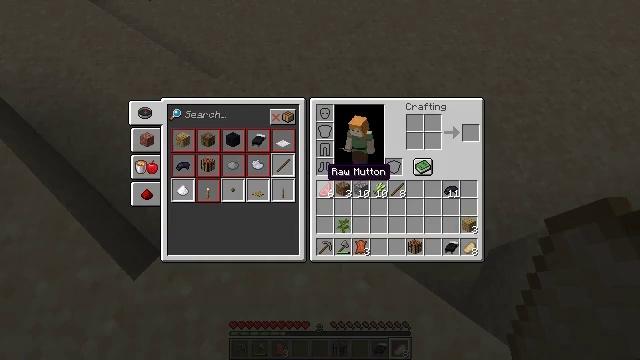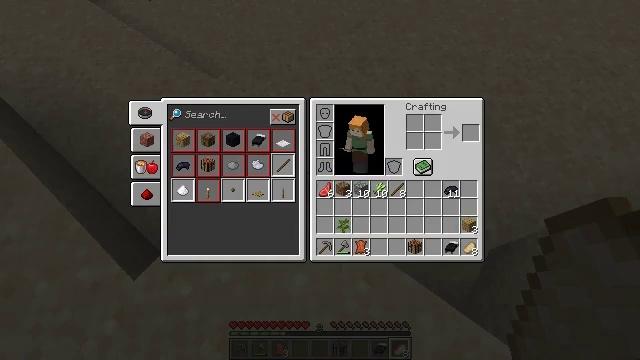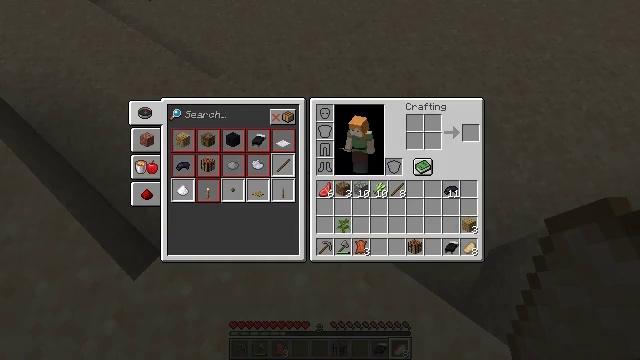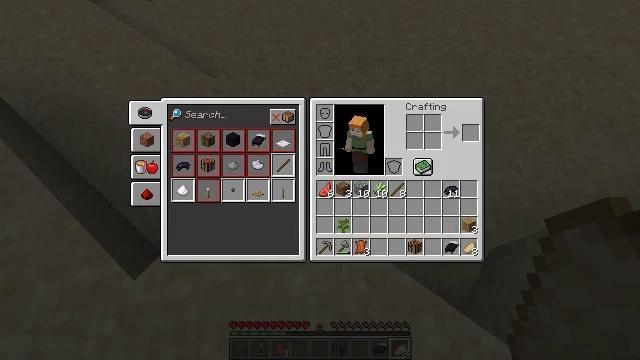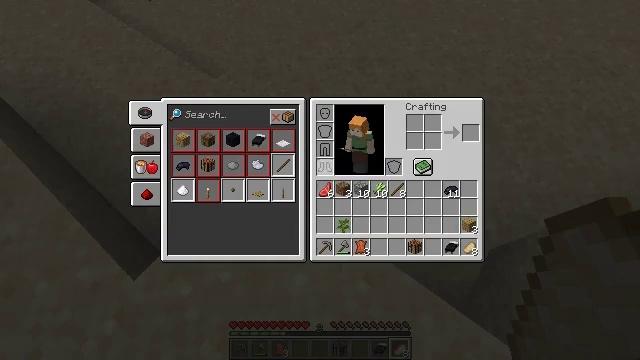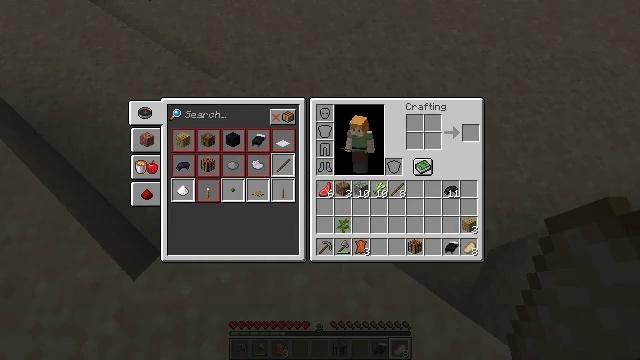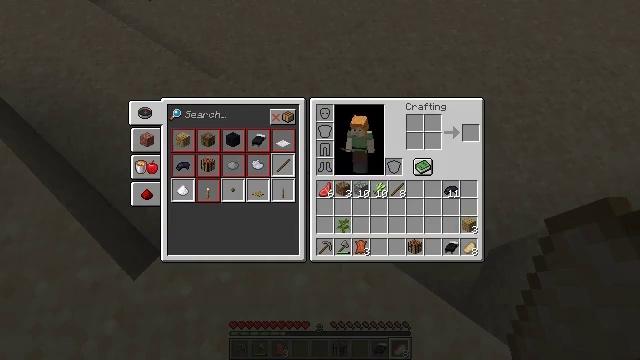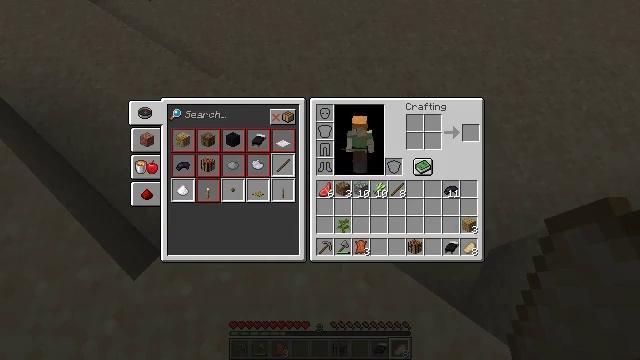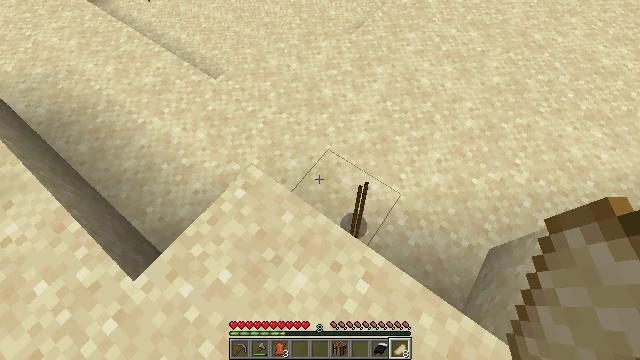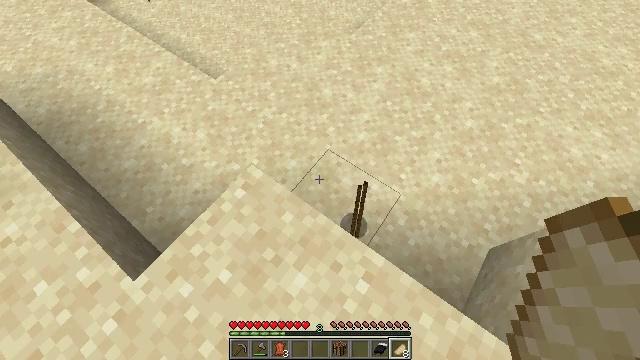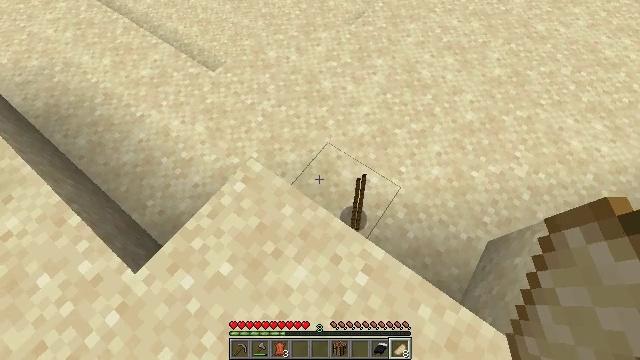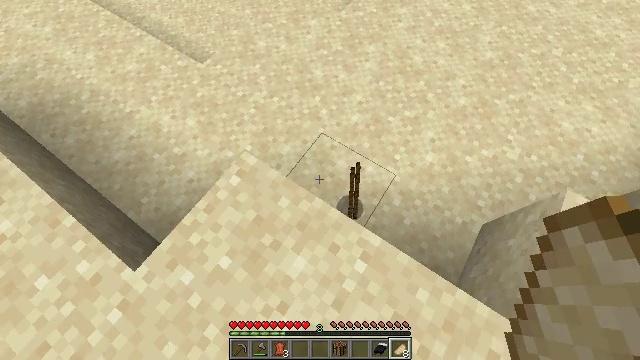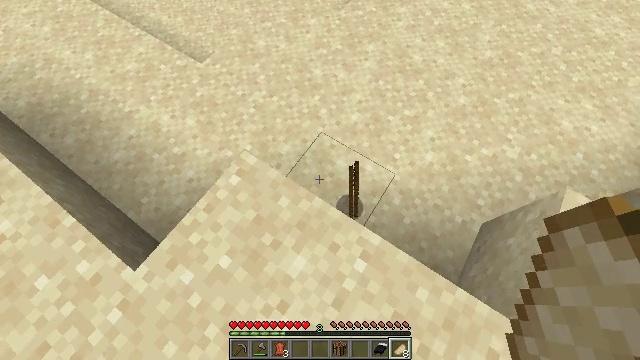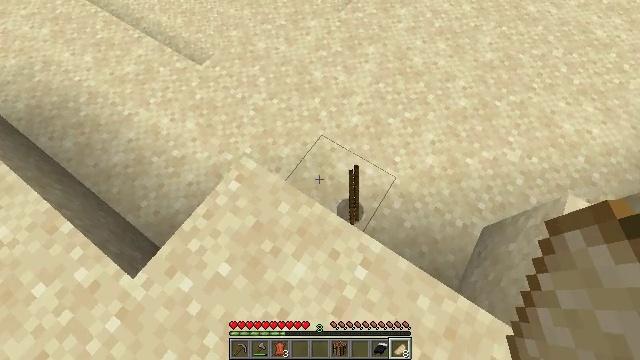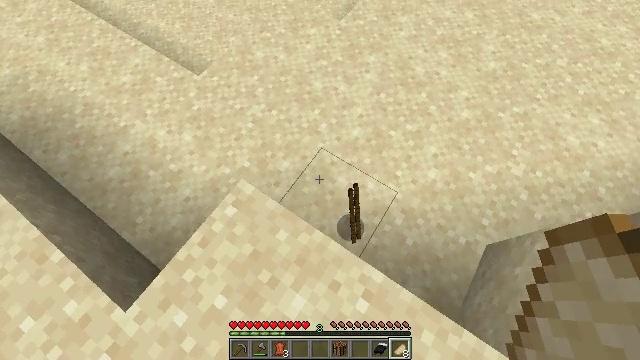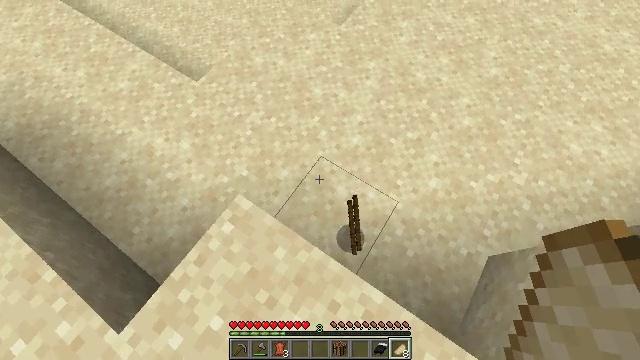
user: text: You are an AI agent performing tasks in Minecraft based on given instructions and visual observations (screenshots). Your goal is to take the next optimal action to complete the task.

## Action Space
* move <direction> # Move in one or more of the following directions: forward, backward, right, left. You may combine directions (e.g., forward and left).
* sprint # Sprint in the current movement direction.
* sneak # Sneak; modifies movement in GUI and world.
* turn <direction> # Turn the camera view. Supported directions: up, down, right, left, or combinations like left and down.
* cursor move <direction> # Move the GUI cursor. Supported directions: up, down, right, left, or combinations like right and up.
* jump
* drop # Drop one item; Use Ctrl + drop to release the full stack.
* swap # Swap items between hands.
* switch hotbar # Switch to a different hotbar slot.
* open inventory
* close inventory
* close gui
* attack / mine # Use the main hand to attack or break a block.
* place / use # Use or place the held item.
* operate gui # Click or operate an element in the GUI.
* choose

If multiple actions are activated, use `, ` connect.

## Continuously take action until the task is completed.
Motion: motion action
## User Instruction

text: Mine the dead bush in the desert.
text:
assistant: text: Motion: no_op
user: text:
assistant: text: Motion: no_op
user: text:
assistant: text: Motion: no_op
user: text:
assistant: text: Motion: cursor move right
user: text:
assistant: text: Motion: cursor move right
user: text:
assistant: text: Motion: cursor move right
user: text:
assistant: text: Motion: cursor move right
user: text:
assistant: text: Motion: no_op
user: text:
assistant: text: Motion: no_op
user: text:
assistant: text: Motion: turn down
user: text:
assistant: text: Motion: turn right and down
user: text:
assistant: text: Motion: no_op
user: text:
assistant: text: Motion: move forward
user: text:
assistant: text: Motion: move forward
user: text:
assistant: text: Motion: move forward
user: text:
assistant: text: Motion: move forward
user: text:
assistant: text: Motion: move forward
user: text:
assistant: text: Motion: no_op
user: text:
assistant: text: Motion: no_op
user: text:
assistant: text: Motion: no_op
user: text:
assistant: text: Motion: no_op
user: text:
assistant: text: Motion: no_op
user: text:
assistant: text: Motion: no_op
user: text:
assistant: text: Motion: no_op
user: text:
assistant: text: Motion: no_op
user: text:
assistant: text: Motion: no_op
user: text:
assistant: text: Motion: no_op
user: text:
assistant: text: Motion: no_op
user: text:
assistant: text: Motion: close inventory
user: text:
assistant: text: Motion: close inventory